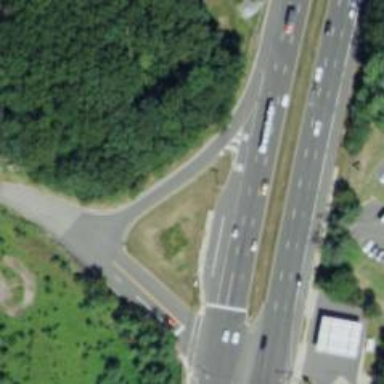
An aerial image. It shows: Trunk link highway with jughandle junction.